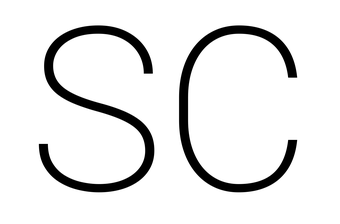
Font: Roboto_ExtraLight